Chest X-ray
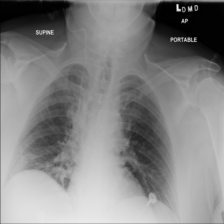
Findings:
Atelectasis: positive
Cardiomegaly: negative
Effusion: negative
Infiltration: negative
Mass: negative
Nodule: negative
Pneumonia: negative
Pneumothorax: negative
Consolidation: negative
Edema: negative
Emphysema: negative
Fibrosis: negative
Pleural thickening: negative
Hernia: negative